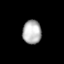
Tissue: lung
Cell type: Others
Senescence score: 0.1443
Nuclear area (px): 436
Mean DAPI intensity: 179.404